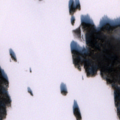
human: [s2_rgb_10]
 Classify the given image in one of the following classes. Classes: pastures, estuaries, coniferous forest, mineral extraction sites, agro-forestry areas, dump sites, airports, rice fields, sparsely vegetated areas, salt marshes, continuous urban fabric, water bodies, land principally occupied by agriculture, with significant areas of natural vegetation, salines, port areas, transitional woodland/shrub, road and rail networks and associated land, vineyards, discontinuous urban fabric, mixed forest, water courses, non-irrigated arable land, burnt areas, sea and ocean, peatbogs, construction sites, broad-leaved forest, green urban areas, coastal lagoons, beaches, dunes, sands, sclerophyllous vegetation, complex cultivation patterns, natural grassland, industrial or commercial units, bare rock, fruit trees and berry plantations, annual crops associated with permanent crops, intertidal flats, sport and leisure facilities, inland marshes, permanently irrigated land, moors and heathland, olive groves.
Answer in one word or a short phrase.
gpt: coniferous forest, mixed forest, transitional woodland/shrub, water bodies